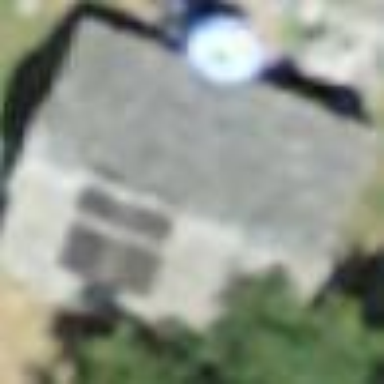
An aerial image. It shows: Simple and straightforward house.